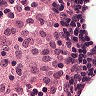
Metastatic tissue present: no